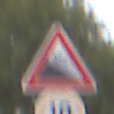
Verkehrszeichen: Gefaelle10
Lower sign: Geschwindigkeit10
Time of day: Midday
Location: Outdoor (Suburban)
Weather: Overcast
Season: NotSpecified
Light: Natural